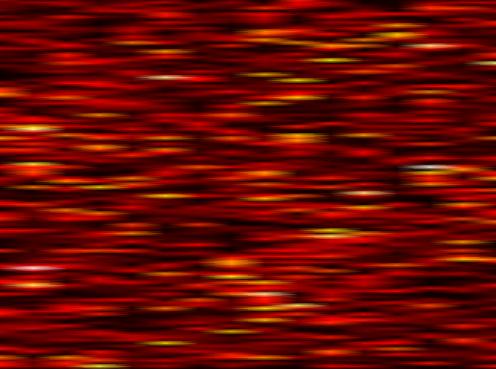
Label: WOLA